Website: home-depot
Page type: payment
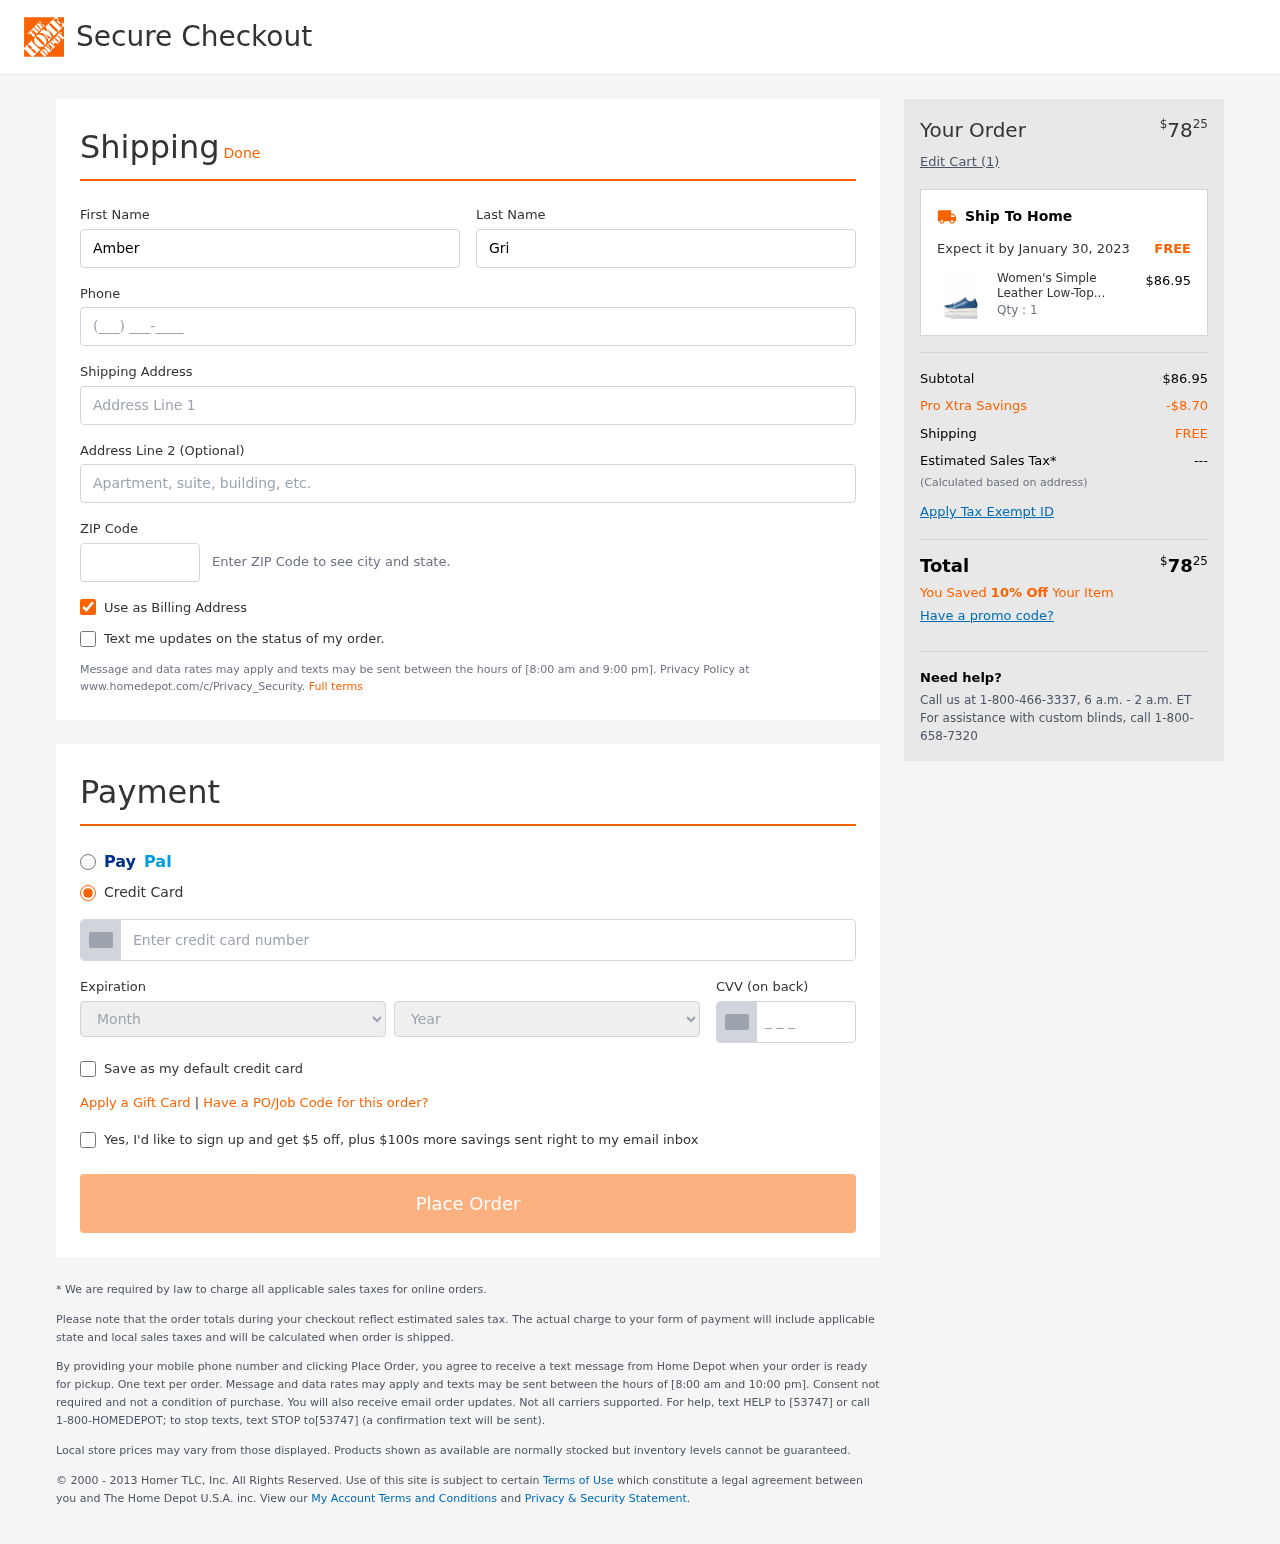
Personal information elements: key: PII_CARD_CVV
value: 631
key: PII_CARD_EXPIRY_MONTH
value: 11
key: PII_CARD_EXPIRY_YEAR
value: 27
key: PII_CARD_NUMBER
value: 4889 9309 8944 3441
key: PII_FIRSTNAME
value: Amber
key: PII_LASTNAME
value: Griffith
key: PII_PHONE
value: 3712885862
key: PII_POSTCODE
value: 41338
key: PII_STREET
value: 76857 Ariel Glen
Product elements: key: PRODUCT1_NAME
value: Women's Simple Leather Low-Top Sneakers, Light Blue, 10.5 US
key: PRODUCT1_PRICE
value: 86.95
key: PRODUCT1_QUANTITY
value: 1
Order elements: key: ORDER_TOTAL
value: $7825
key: ORDER_NUM_ITEMS
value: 1
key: ORDER_DELIVERY_DATE
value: January 30, 2023
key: ORDER_SUBTOTAL
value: $86.95
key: ORDER_DISCOUNT
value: -$8.70
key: ORDER_SHIPPING_COST
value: FREE